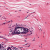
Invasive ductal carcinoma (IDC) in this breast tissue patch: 0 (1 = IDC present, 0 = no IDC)